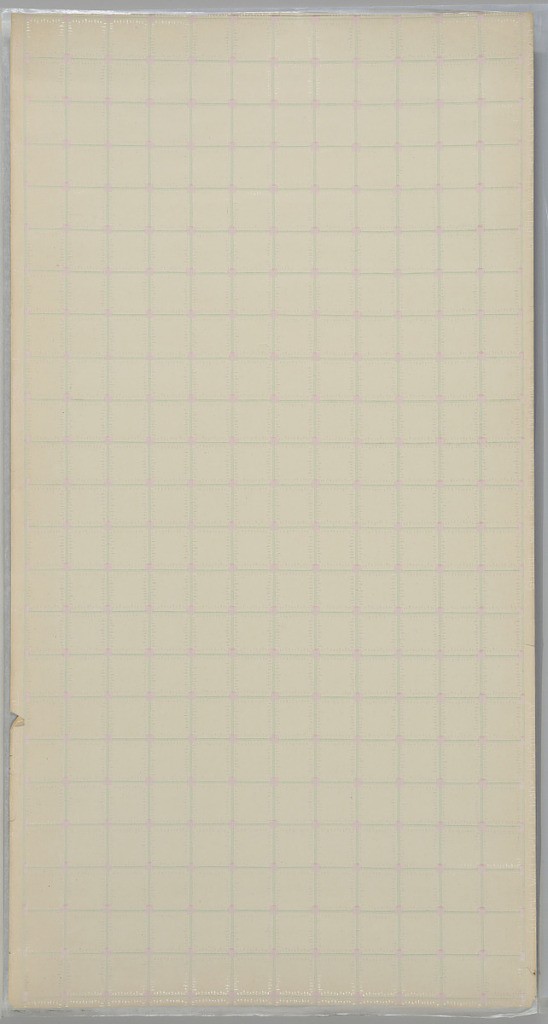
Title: Ceiling paper
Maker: Gledhill Wall Paper Co., New York, New York, founded 1900
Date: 1905–1915
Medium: Machine-printed paper, liquid mica
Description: All-over grid pattern with short lines of liquid mica printed around edge of squares.